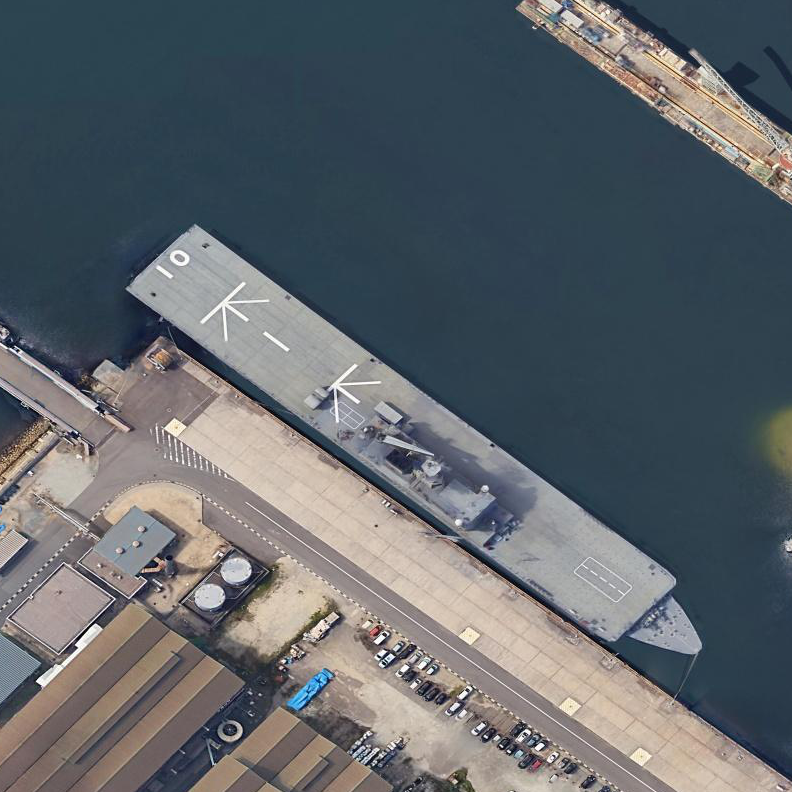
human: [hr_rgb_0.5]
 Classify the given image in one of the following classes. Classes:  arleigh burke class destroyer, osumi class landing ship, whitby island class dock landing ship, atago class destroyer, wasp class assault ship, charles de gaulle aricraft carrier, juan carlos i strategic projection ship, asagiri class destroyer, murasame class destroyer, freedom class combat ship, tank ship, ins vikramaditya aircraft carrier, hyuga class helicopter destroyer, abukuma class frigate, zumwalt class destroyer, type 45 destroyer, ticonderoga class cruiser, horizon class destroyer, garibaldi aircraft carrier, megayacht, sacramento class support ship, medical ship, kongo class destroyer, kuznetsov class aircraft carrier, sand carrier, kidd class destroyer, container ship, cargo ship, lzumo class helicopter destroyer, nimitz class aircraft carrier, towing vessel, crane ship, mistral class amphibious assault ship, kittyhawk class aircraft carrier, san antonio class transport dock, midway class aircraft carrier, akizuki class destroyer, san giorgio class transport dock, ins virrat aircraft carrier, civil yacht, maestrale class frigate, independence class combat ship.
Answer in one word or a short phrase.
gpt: Osumi class landing ship